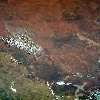
Label: land